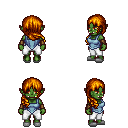
a pixel art fantasy rpg character, female body template, orc, green skin, blue vest, white pants, dark blonde right-swept hairstyle, cloth bracers, white slippers, four views (front, back, left, right), 2x2 character sprite sheet, small pixel art, hard edges, no anti-aliasing